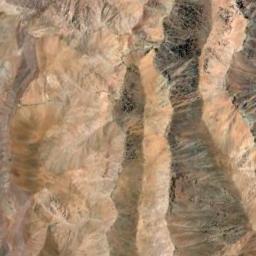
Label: mountain